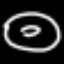
Label: donut